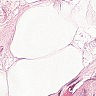
Metastatic tissue present: no